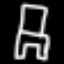
Label: chair